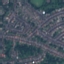
Label: Residential